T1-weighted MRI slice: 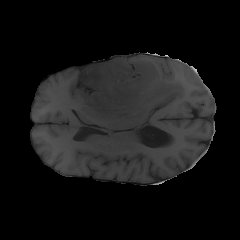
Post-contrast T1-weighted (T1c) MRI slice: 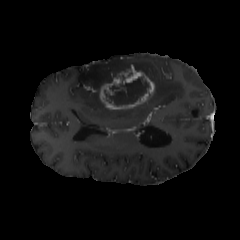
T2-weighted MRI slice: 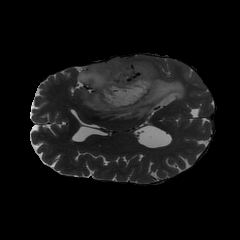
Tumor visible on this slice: yes